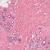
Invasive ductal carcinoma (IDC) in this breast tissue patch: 0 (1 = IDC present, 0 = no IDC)